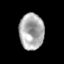
Tissue: skin
Cell type: Epithelial cells
Senescence score: 0.7809
Nuclear area (px): 872
Mean DAPI intensity: 171.74